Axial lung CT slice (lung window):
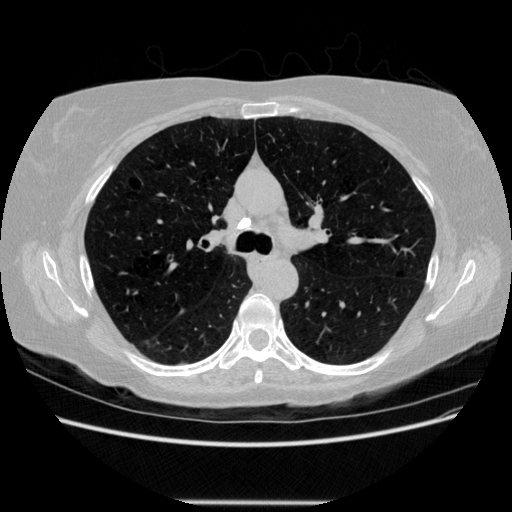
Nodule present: no